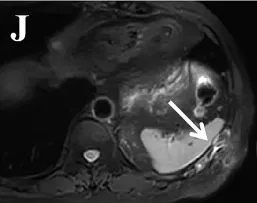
A 58-year-old man treated GIST metastases in the chest wall with MWA. (J-L) 17 months after the second ablation, the tumor size was 4.7x1.6 cm, and CEUS showed no enhancement. MRI, magnetic resonance imaging; CEUS, contrast-enhanced ultrasound; the white arrow, lesion in the rib.
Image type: radiology (mri)